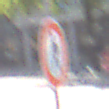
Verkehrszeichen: VerbotFussgaenger
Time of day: MorningAfternoon
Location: Outdoor (Urban)
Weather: Clear
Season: NotSpecified
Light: Natural